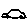
Label: car